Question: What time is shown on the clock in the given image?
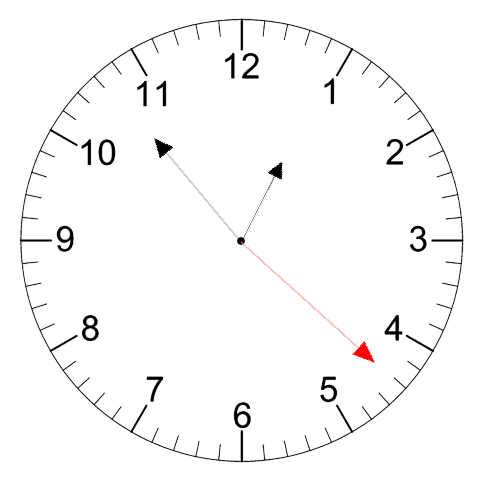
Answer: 12:53:22